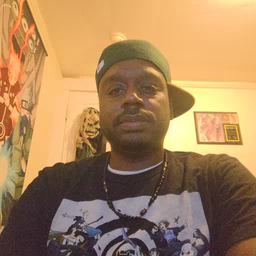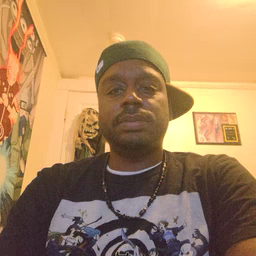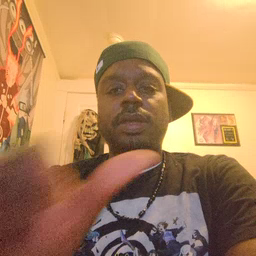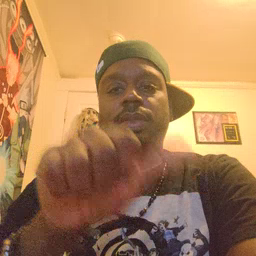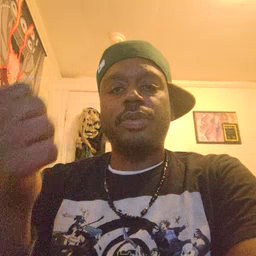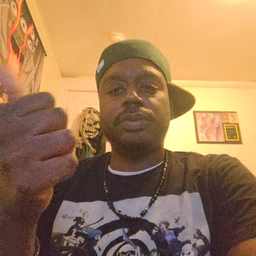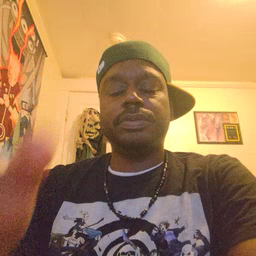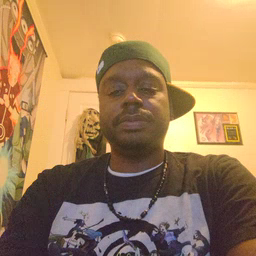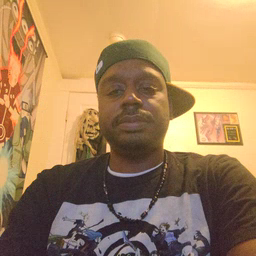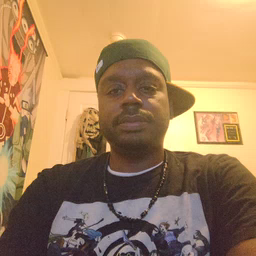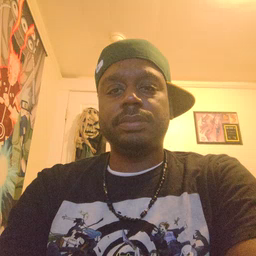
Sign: another